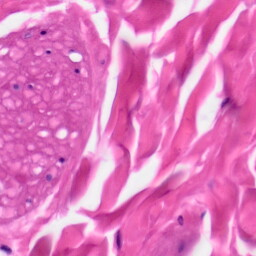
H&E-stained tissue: Skin